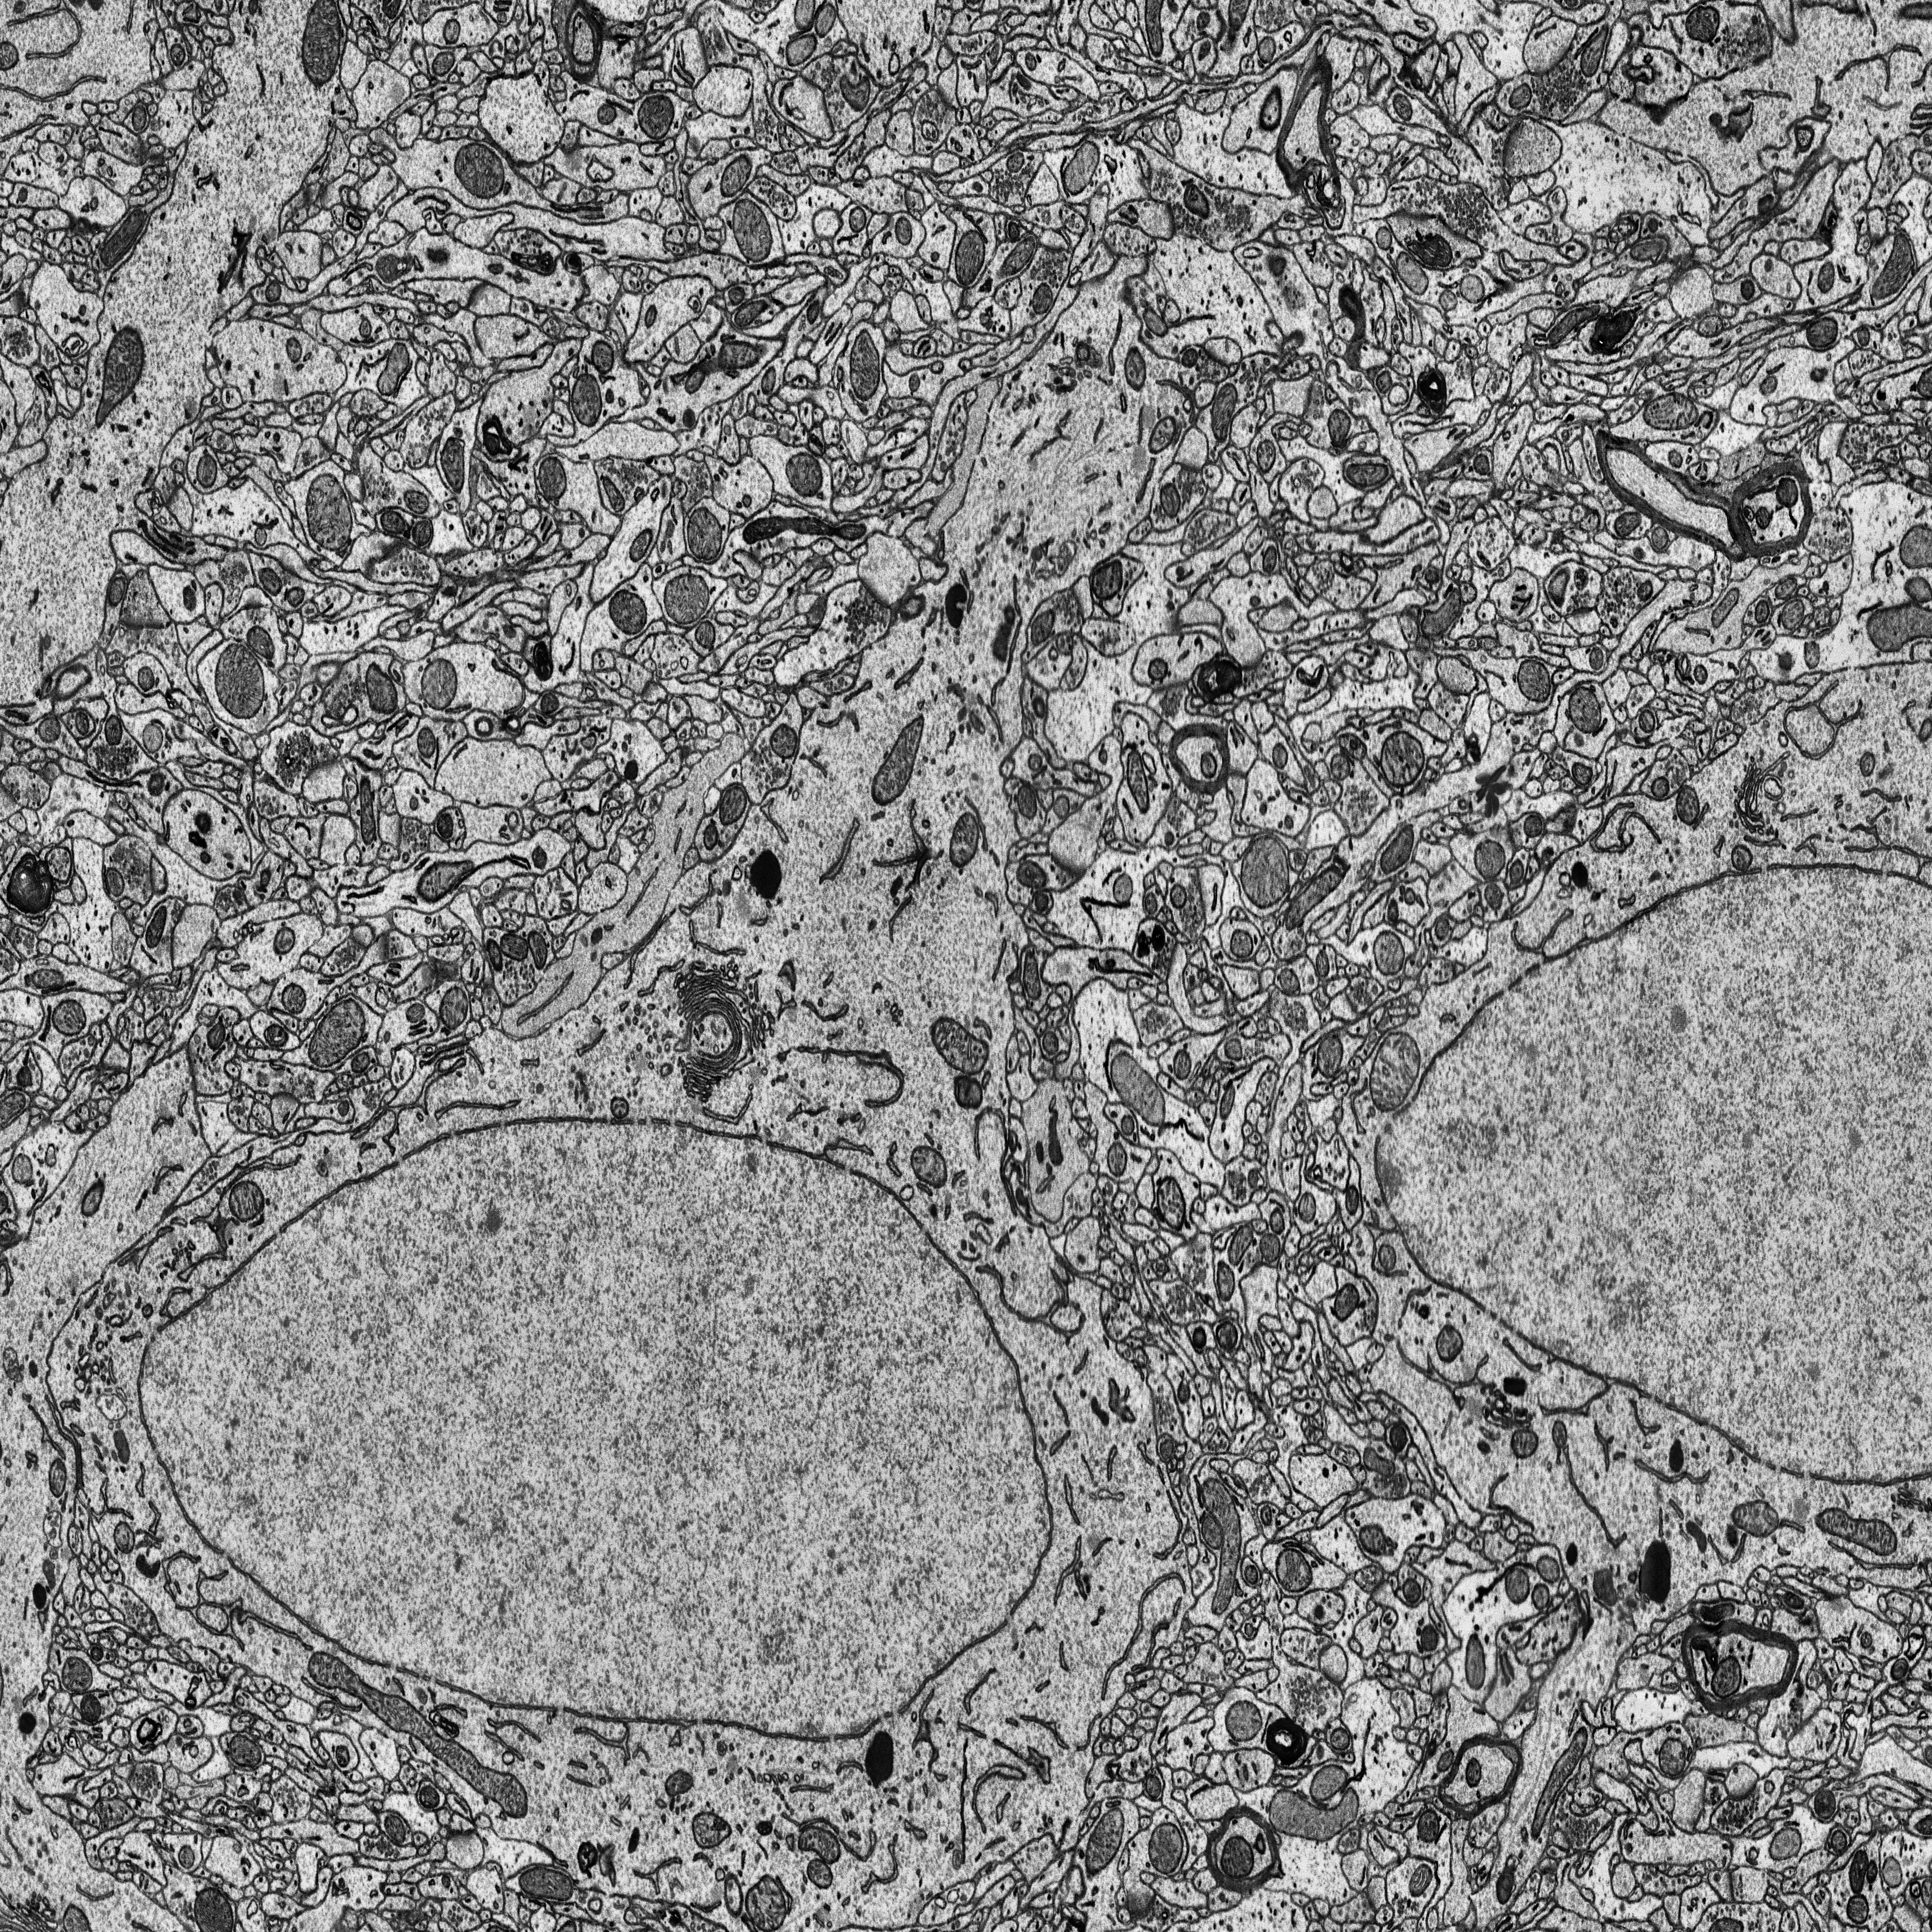
Electron microscopy slice of rat cortex tissue
Slice depth (z): 381
Mitochondria instances in slice: 348